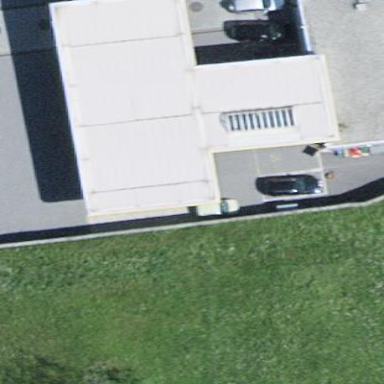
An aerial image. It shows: Fuel station located under roof.